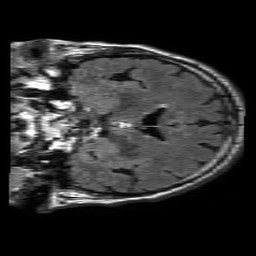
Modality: FLAIR
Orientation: coronal
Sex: male
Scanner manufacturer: philips
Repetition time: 11 s
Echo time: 0.125 s